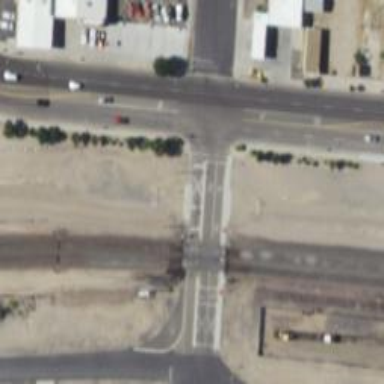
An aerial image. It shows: Level crossing with lights at railway intersection.